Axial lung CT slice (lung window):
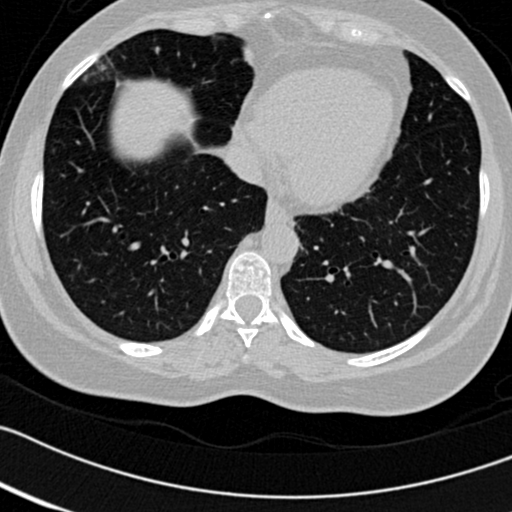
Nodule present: no